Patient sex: F
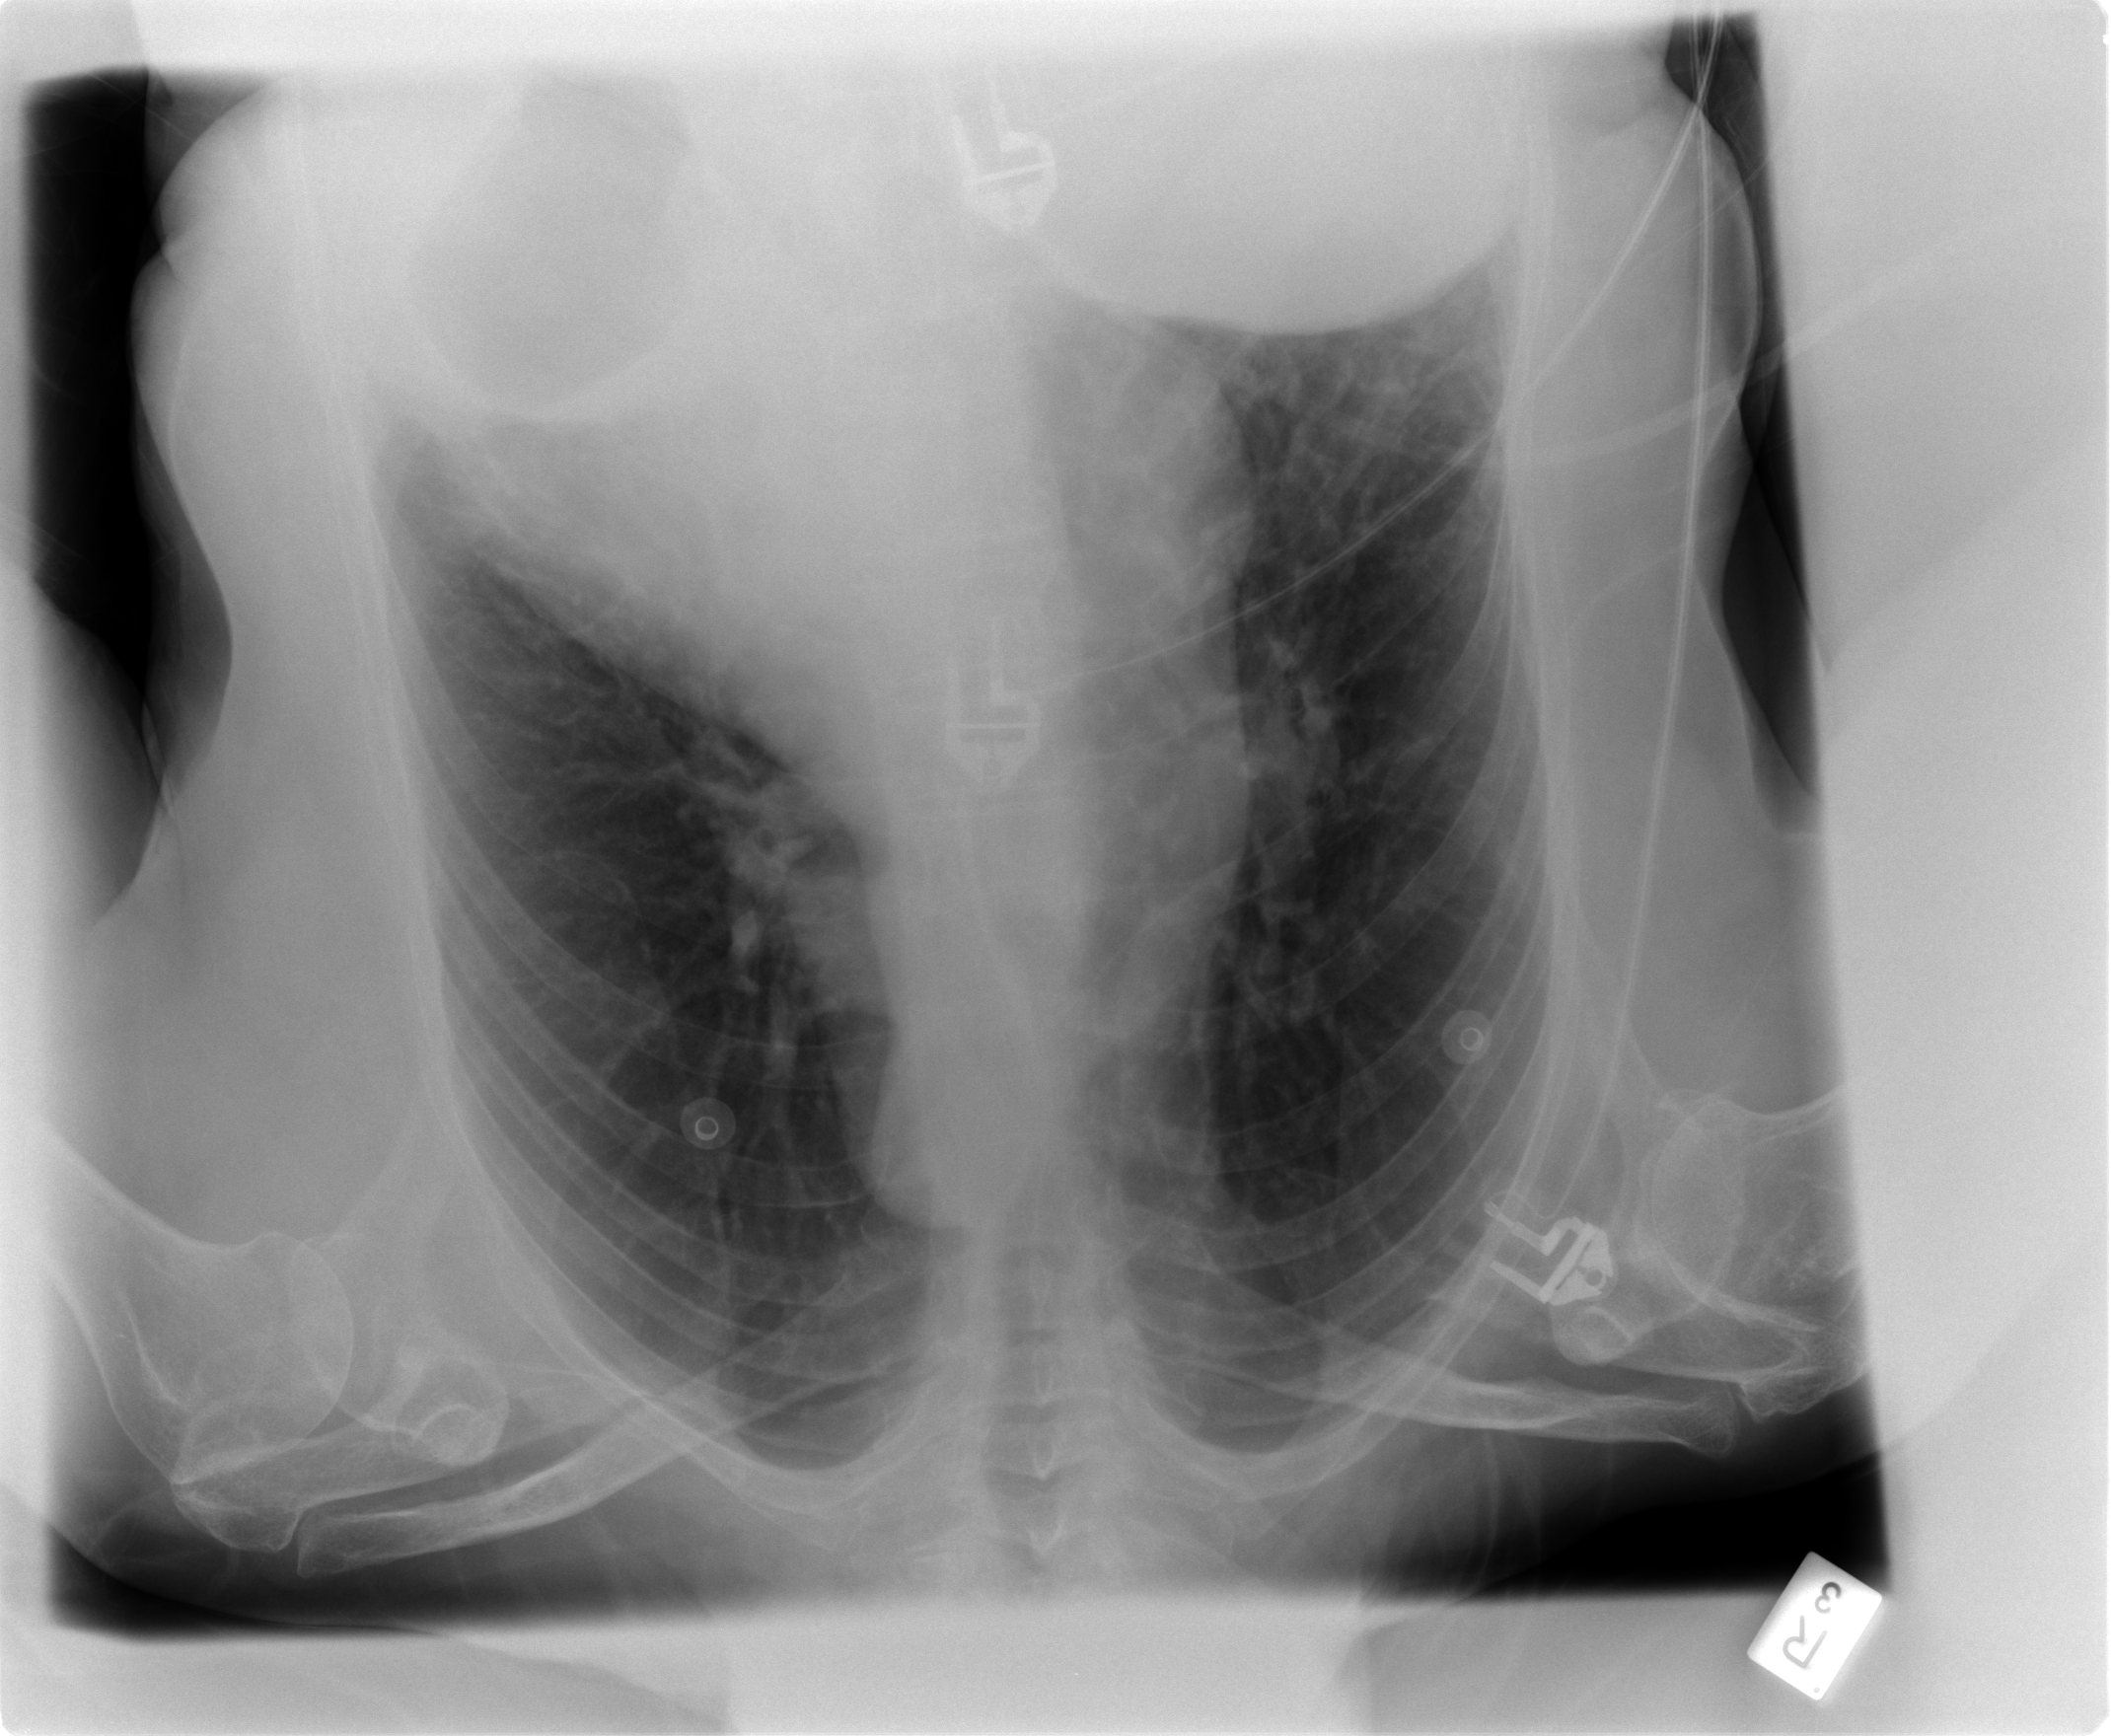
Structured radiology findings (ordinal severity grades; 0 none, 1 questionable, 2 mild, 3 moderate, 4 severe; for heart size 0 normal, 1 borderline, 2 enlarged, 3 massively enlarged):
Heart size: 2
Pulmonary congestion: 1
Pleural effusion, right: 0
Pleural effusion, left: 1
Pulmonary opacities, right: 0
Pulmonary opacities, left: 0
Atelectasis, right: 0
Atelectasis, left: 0